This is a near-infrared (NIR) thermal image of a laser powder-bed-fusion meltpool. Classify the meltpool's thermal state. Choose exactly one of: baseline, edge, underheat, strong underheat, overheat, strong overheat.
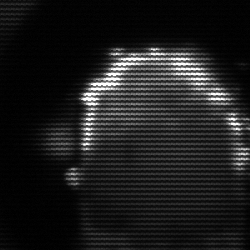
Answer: baseline